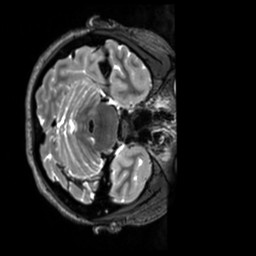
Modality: T2w
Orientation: axial
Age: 32
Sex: female
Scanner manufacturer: siemens
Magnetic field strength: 3 T
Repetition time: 3.2 s
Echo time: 0.728 s